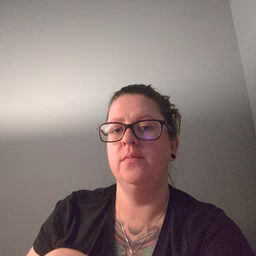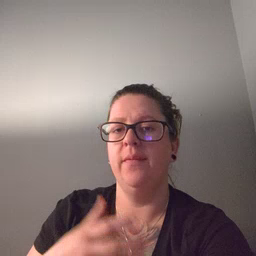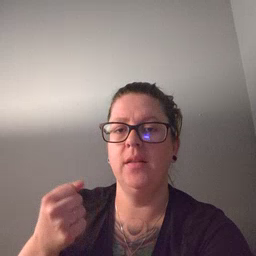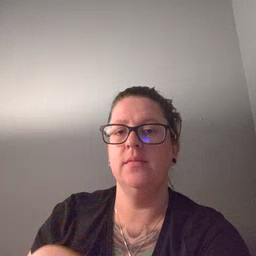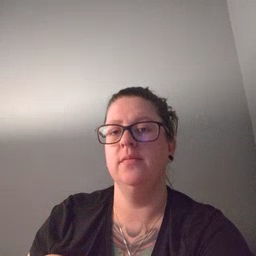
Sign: fast